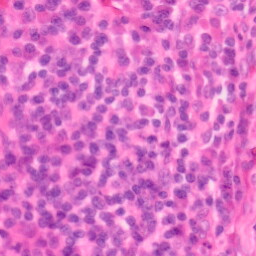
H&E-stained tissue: Colon